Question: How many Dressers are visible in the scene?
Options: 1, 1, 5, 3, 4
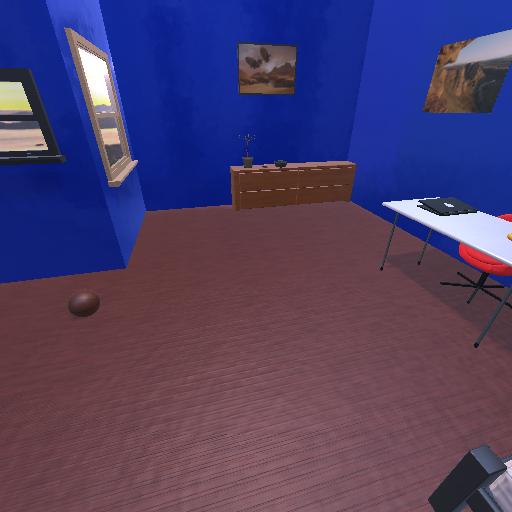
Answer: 1